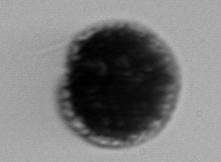
Label: Gonyaulax